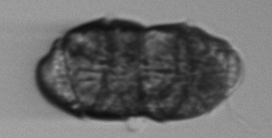
Label: Margalefidinium